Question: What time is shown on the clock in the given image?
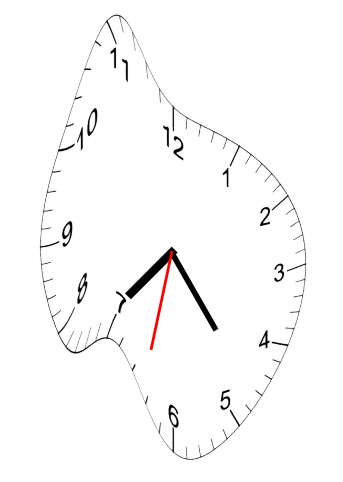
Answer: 07:23:32